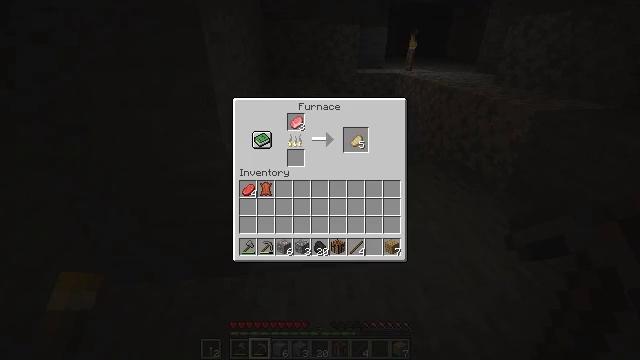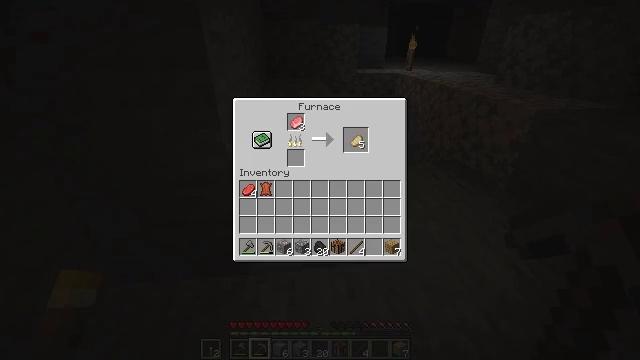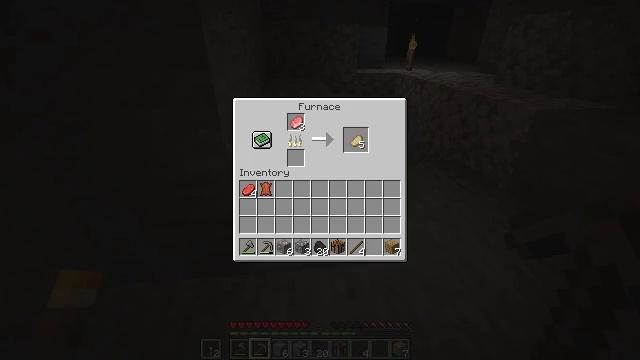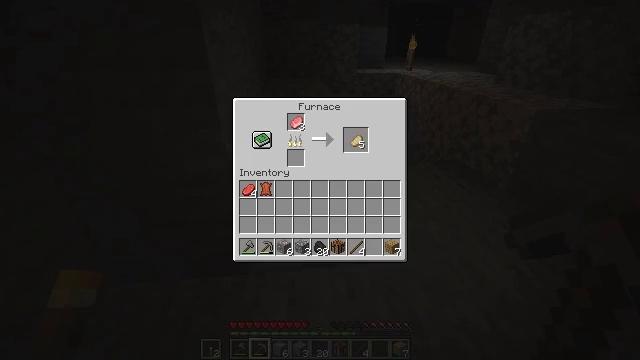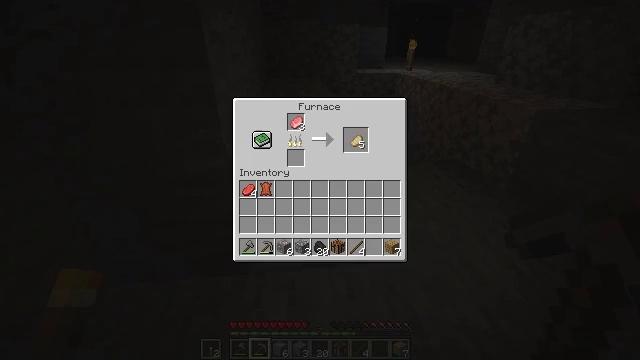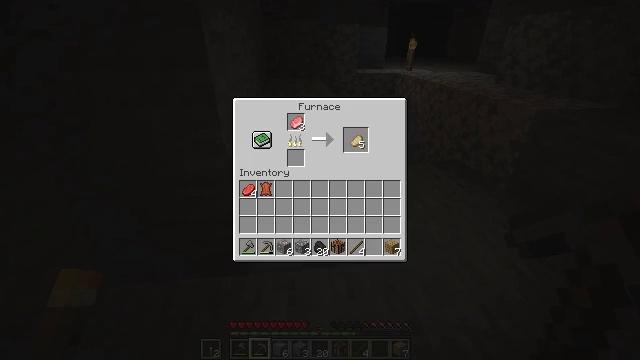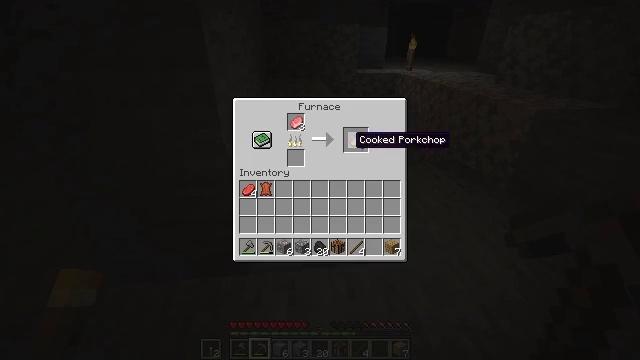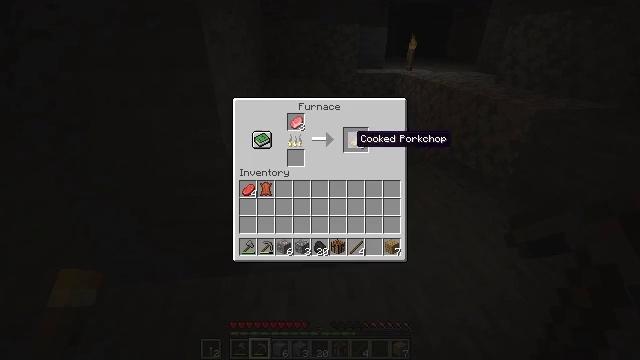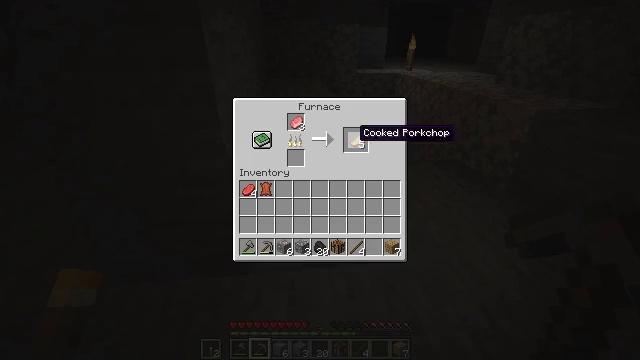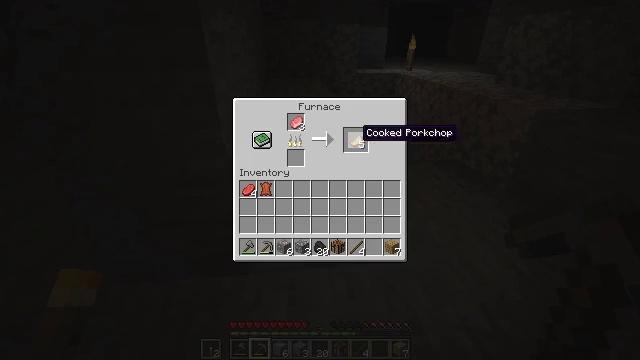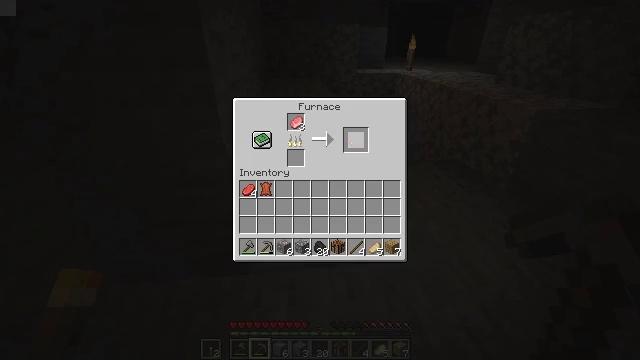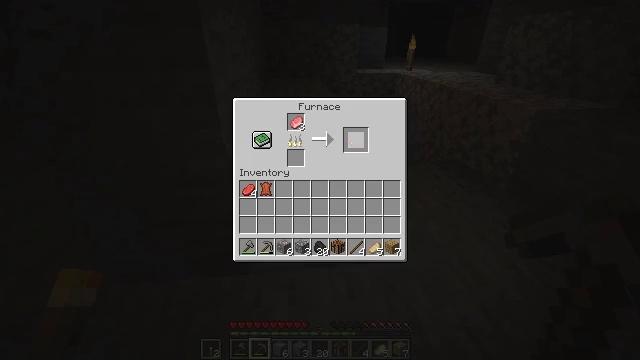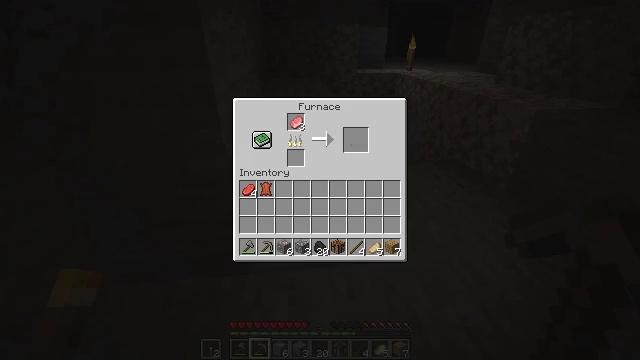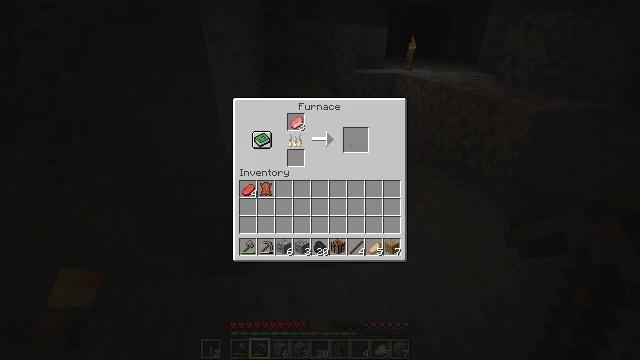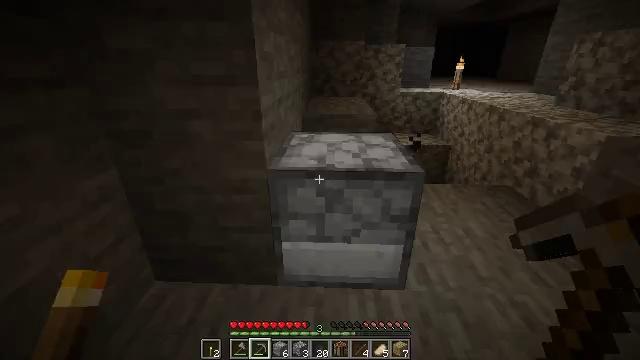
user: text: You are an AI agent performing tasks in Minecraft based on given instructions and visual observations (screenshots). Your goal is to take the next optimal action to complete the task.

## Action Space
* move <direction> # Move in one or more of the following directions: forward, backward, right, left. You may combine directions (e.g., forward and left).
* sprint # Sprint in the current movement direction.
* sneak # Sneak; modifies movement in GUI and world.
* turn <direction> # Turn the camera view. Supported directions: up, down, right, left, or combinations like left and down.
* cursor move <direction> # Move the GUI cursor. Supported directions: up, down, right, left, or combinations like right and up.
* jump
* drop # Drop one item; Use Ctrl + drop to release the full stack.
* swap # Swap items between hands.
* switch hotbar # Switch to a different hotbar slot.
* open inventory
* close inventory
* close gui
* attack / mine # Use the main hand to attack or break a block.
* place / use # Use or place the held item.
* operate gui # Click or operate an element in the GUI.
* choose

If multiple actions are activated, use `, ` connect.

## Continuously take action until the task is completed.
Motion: motion action
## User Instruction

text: Use the furnace to make a cooked porkchop.
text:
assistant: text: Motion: no_op
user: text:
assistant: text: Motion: cursor move up
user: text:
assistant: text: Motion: no_op
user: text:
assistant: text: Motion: no_op
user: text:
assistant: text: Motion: no_op
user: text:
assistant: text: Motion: no_op
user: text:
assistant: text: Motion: sneak
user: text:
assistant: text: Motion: sneak
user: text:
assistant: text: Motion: sneak
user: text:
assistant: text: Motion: sneak, operate gui
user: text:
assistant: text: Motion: sneak, operate gui
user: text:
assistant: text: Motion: cursor move left
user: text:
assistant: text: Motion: cursor move left and up
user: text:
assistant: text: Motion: cursor move left and up
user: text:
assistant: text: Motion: close gui